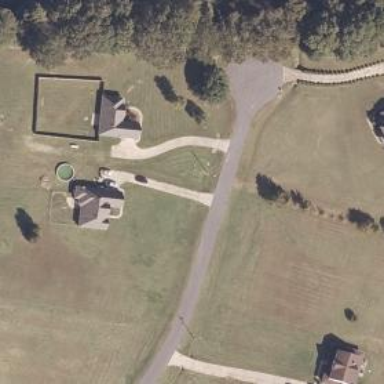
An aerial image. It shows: Driveway.